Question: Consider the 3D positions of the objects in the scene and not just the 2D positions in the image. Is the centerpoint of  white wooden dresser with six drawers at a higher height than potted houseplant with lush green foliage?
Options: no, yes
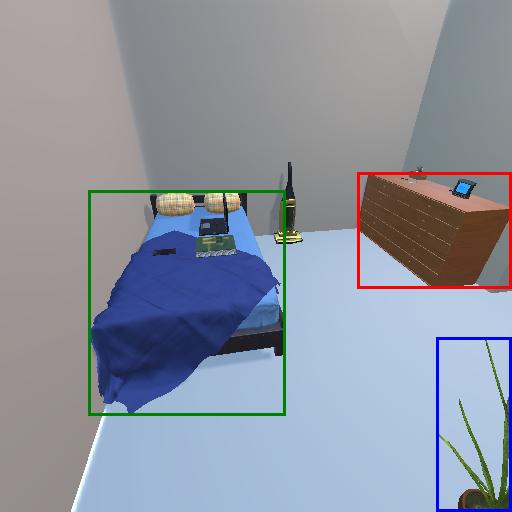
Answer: no